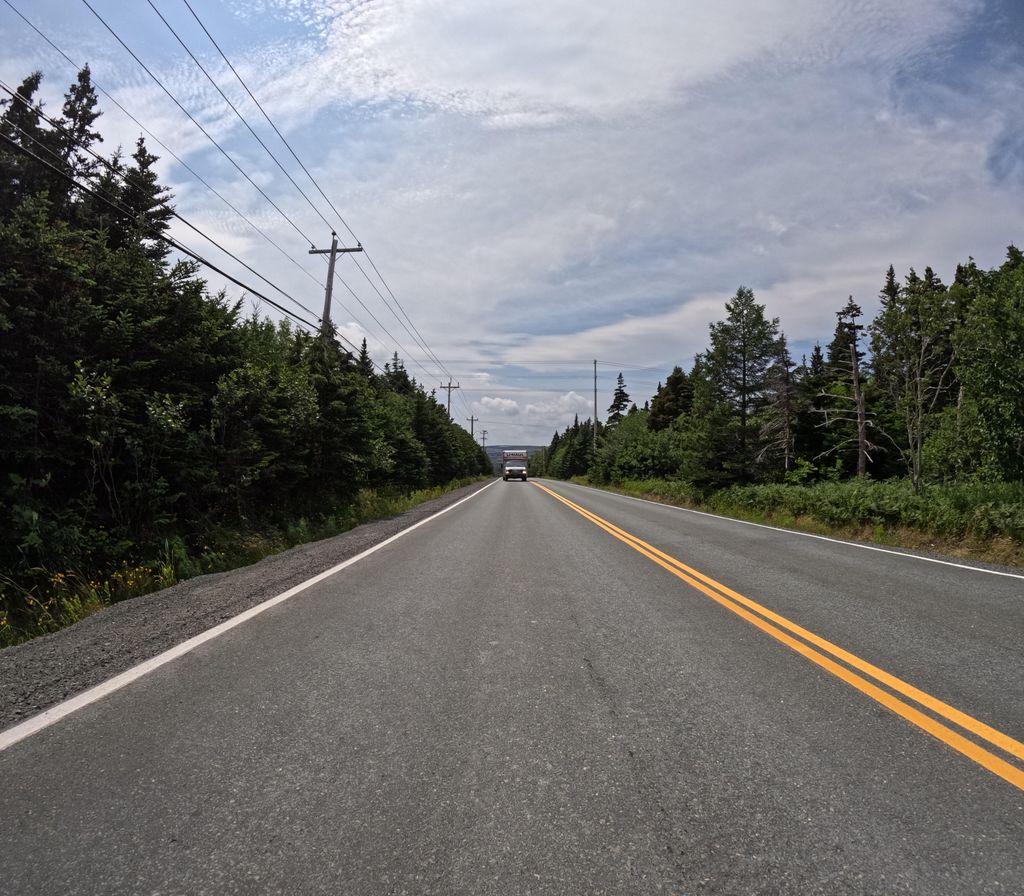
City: st_johns